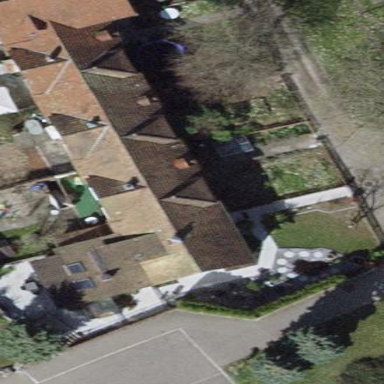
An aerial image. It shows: Semidetached house.